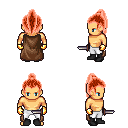
a pixel art fantasy rpg character, male body template, human, tanned skin, brown cape, white pants, red long topknot hairstyle, gold gloves, black shoes, dagger, four views (front, back, left, right), 2x2 character sprite sheet, small pixel art, hard edges, no anti-aliasing